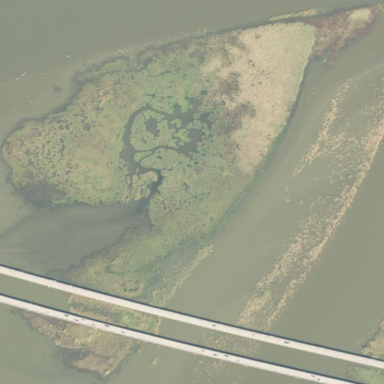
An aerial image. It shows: Marshy wetland area.